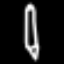
Label: pencil